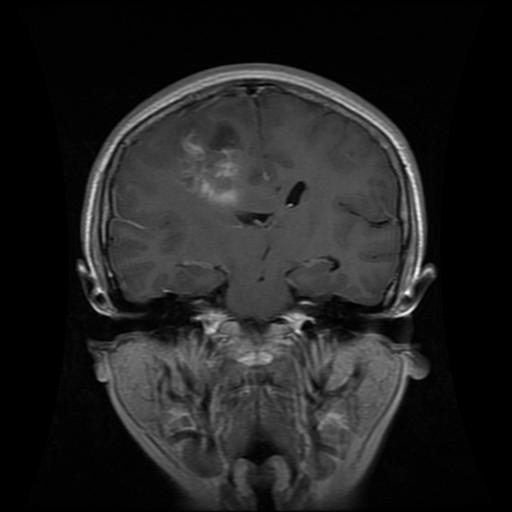
Label: glioma